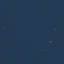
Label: SeaLake